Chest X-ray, AP view. Patient: 24 years old, sex M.
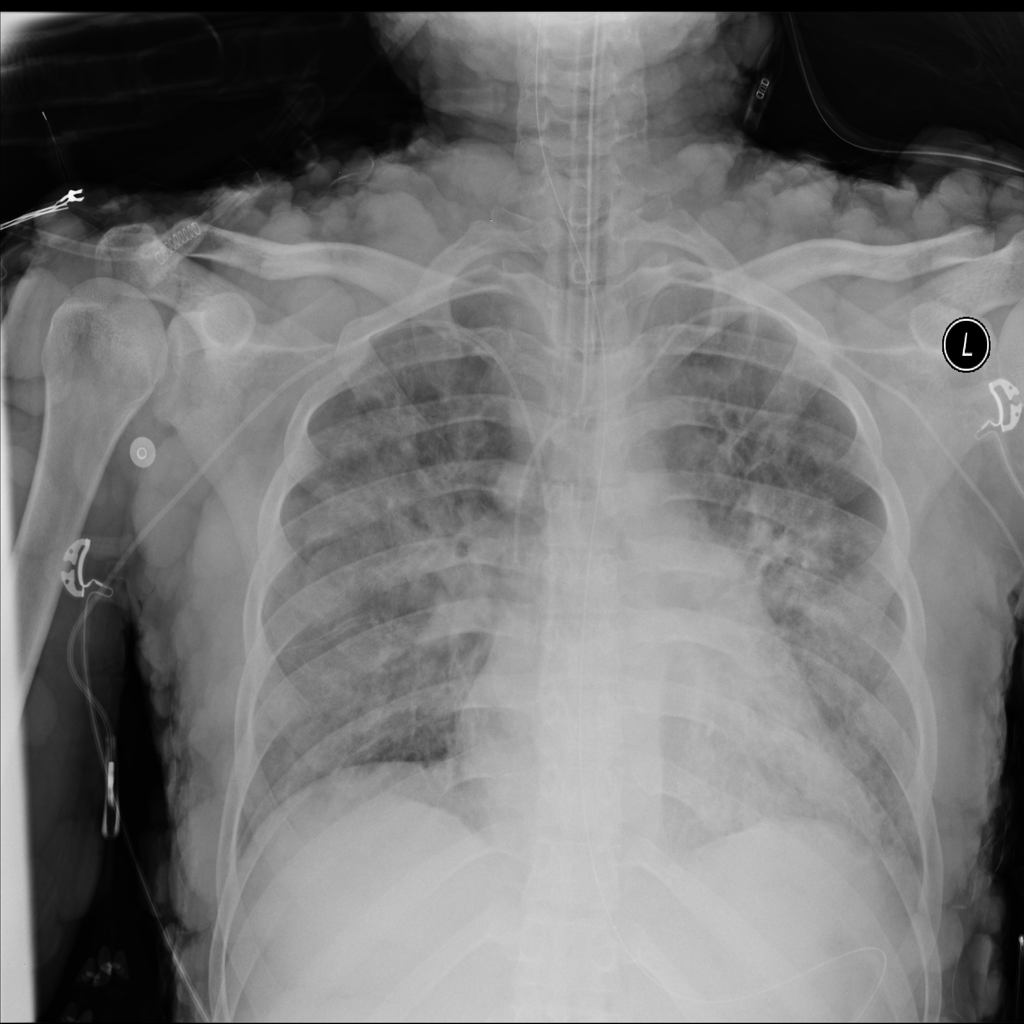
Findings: No Finding